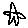
Label: star